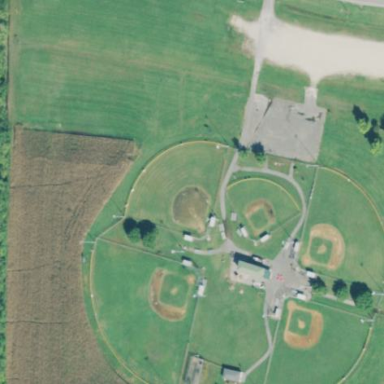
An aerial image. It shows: Softball pitch for leisure sports.